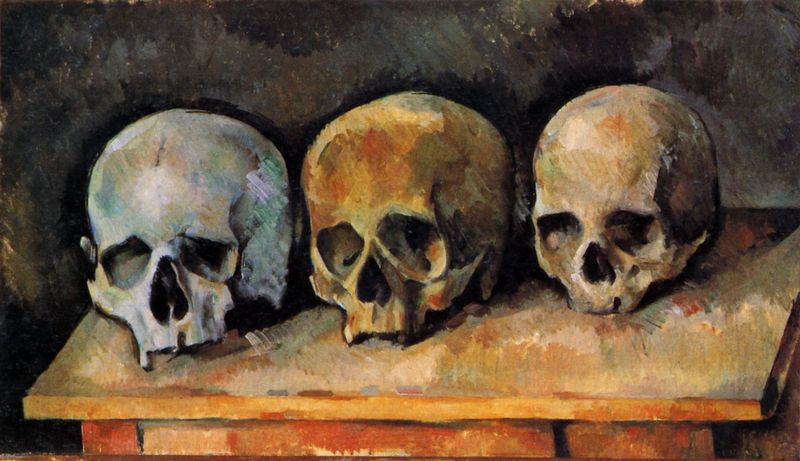
Titel: Stilleben, Drei Totenschädel
Künstler: Paul Cézanne
Standort: Detroit
Institution: The Detroit Institute of Arts
Schlagwörter: blau, dunkel, gemälde, kopf, schatten, weiß, cezanne, gelb, grün, impressionismus, menschen, ocker, braun, grau, hell, hintergrund, holz, köpfe, licht, nase, orange, schwarz, stirn, tisch, ölbild, rot, beige, malerei, wand, augen, schädel, tod, tot, öl, pastos, auge, gold, drei, stilleben, stillleben, düster, ziegel, farbe, klein, van gogh, sepia, ölgemälde, manet, schublade, podest, naht, striche, aufsicht, kante, tischkante, knochen, holztisch, vanitas, memento mori, brett, schraffur, augenhöhlen, reihe, tischplatte, pinselduktus, flecken, kalotte, nasenhöhle, oberkiefer, skelett, totenkopf, verwischt, kiefer, expressiv, gaugin, spiegelungen, totenschädel, ablage, ritual, zahn, totenköpfe, augenhöhle, höhungen, köfpe, nasenhöle, vanitasmotiv, kopfschädel, i, pinselduktus sichtbar, 3 schädel, konstrastreich, dreifarbigkeit, vanitas#